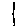
Label: line